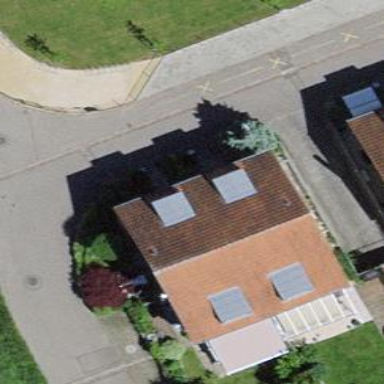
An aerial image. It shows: Simple and straightforward house.